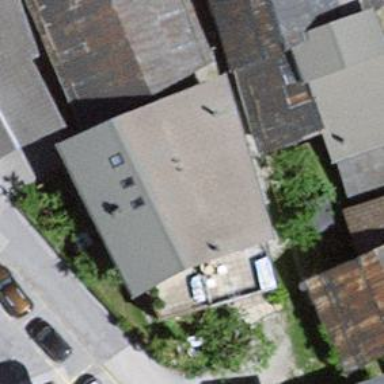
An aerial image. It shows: Simple house.